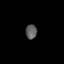
Tissue: prostate
Cell type: Fibroblasts
Senescence score: 0.8571
Nuclear area (px): 160
Mean DAPI intensity: 93.225